Question: I write a msg background in tableviewcell, but when scrolling, the view become different. seems like the "context" store some state.
The code draw a round rect with a arrow.The arrow size should be fixed,but in fact it will change sometimes then scrolling.
'''
- (void)drawRect:(CGRect)rect
{
// Drawing code
CGContextRef context = UIGraphicsGetCurrentContext();
CGFloat width = self.frame.size.width;
CGFloat height = self.frame.size.height;
CGFloat arrowHeight = 10;
CGFloat arrowWidth = 5;
CGFloat arrowOffset = 5;
CGFloat radius = 5;
CGFloat shadowHeight = 2;
CGFloat shadowOffset = 4;
CGColorRef shadowColor = [UIColor colorWithRed:0.2f
green:0.2f
blue:0.2f
alpha:0.5f].CGColor;
CGColorRef color;
color = [UIColor whiteColor].CGColor;
CGContextSaveGState(context);
CGContextMoveToPoint(context, width/2, 0);
CGContextAddArcToPoint(context, width - arrowWidth, 0, width - arrowWidth, height - shadowOffset, radius);
CGContextAddLineToPoint(context, width - arrowWidth, arrowOffset);
CGContextAddLineToPoint(context, width, arrowOffset + arrowHeight/2);
CGContextAddLineToPoint(context, width - arrowWidth, arrowOffset + arrowHeight);
CGContextAddArcToPoint(context, width - arrowWidth, height - shadowOffset, shadowOffset, height - shadowOffset, radius);
CGContextAddArcToPoint(context, shadowOffset, height - shadowOffset, shadowOffset, 0, radius);
CGContextAddArcToPoint(context, shadowOffset, 0, width, 0, radius);
CGContextSetShadowWithColor(context, CGSizeMake(0, shadowHeight), 3.0, shadowColor);
CGContextSetFillColorWithColor(context, color);
CGContextFillPath(context);
CGContextRestoreGState(context);
}
'''
the effect like this:

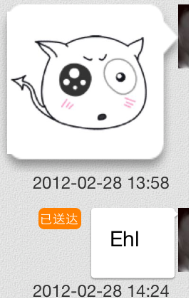
Answer: I find the problem. the view should redraw when cell is reused,or the view will use the view in last cell to show.
so, just call [theView setNeedsDisplay] to let the view call drawRect again.